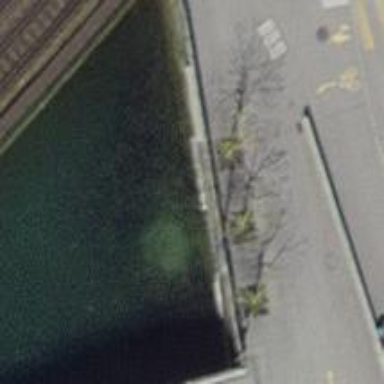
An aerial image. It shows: Fountain.